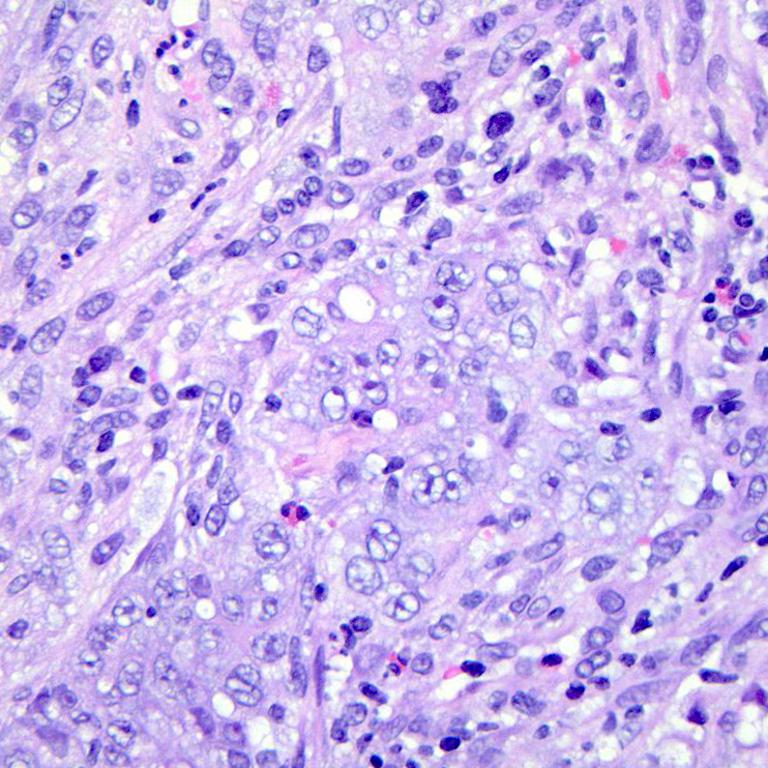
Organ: colon
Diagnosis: adenocarcinomas